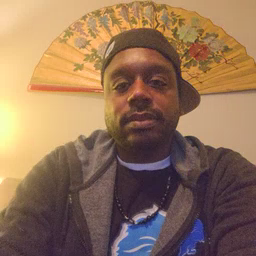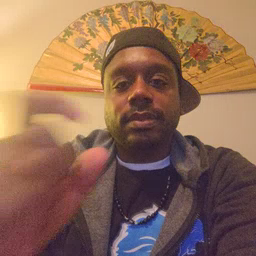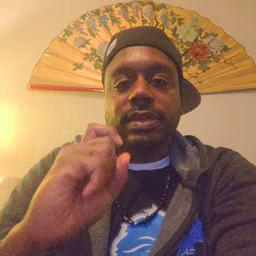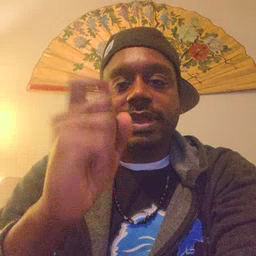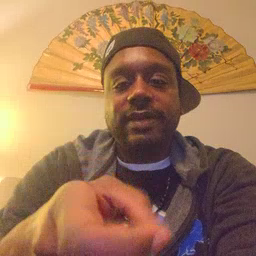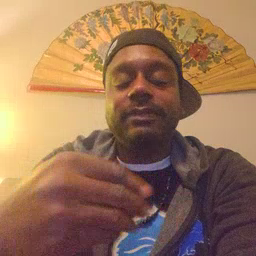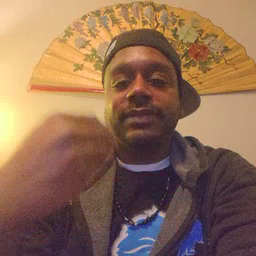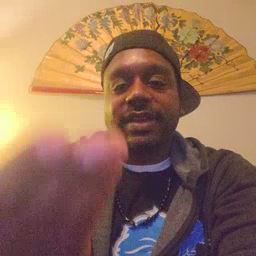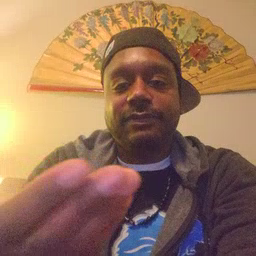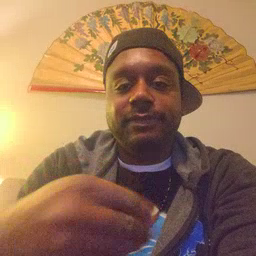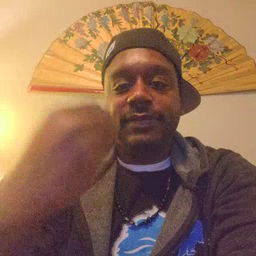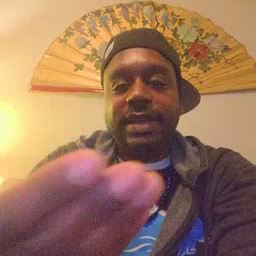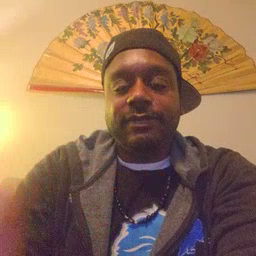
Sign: give